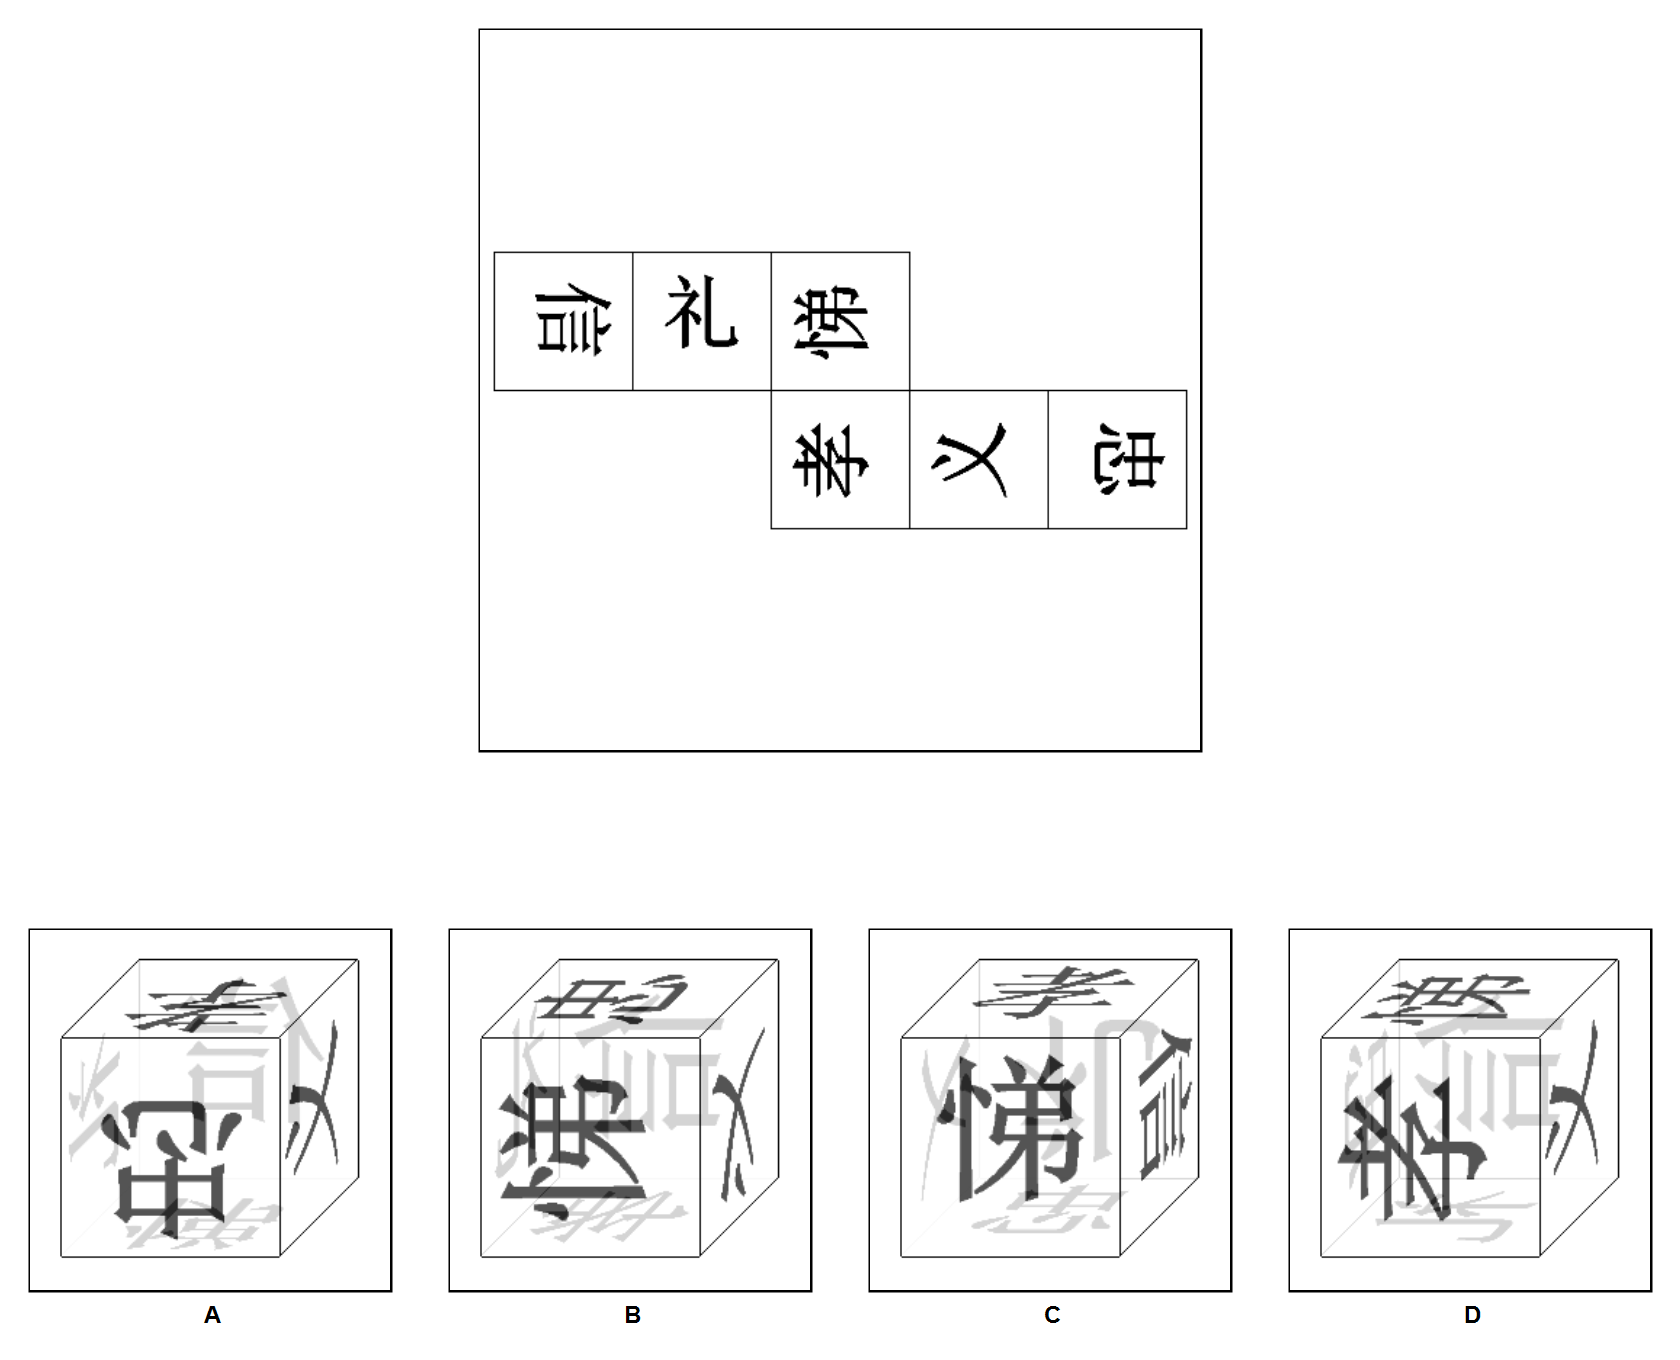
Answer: B